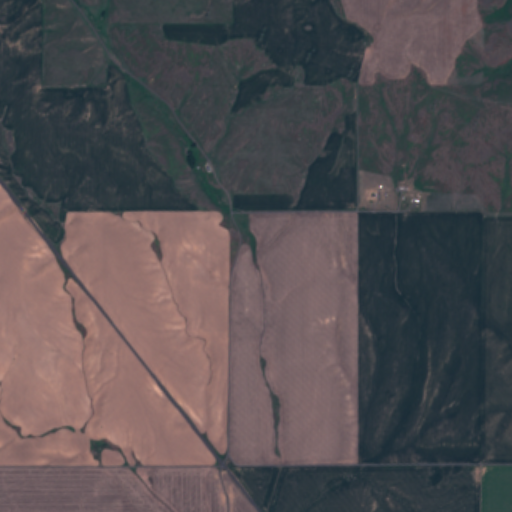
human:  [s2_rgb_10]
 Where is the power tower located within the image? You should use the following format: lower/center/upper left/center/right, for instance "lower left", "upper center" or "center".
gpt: The power tower is located in the upper of the image.
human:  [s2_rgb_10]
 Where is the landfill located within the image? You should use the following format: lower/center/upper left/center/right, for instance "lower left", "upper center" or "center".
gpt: There is no landfill in the image.